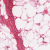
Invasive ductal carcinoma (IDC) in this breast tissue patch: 0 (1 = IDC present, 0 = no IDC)